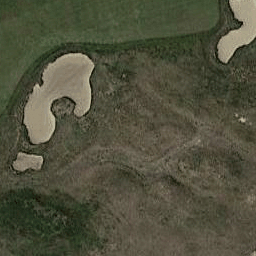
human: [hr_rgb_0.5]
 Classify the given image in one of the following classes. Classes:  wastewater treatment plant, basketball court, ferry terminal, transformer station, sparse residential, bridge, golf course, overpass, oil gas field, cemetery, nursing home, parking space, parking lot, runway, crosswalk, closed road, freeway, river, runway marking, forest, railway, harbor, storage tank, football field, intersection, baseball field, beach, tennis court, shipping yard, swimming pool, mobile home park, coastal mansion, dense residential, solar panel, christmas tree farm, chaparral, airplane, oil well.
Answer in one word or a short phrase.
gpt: golf course